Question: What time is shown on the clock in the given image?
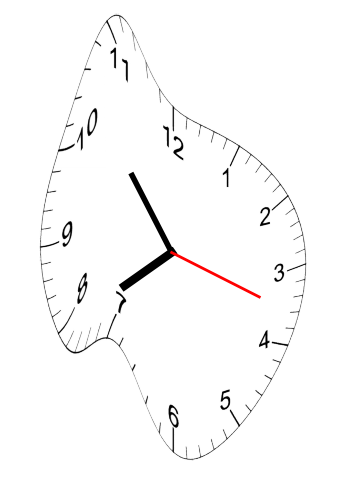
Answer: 07:53:18